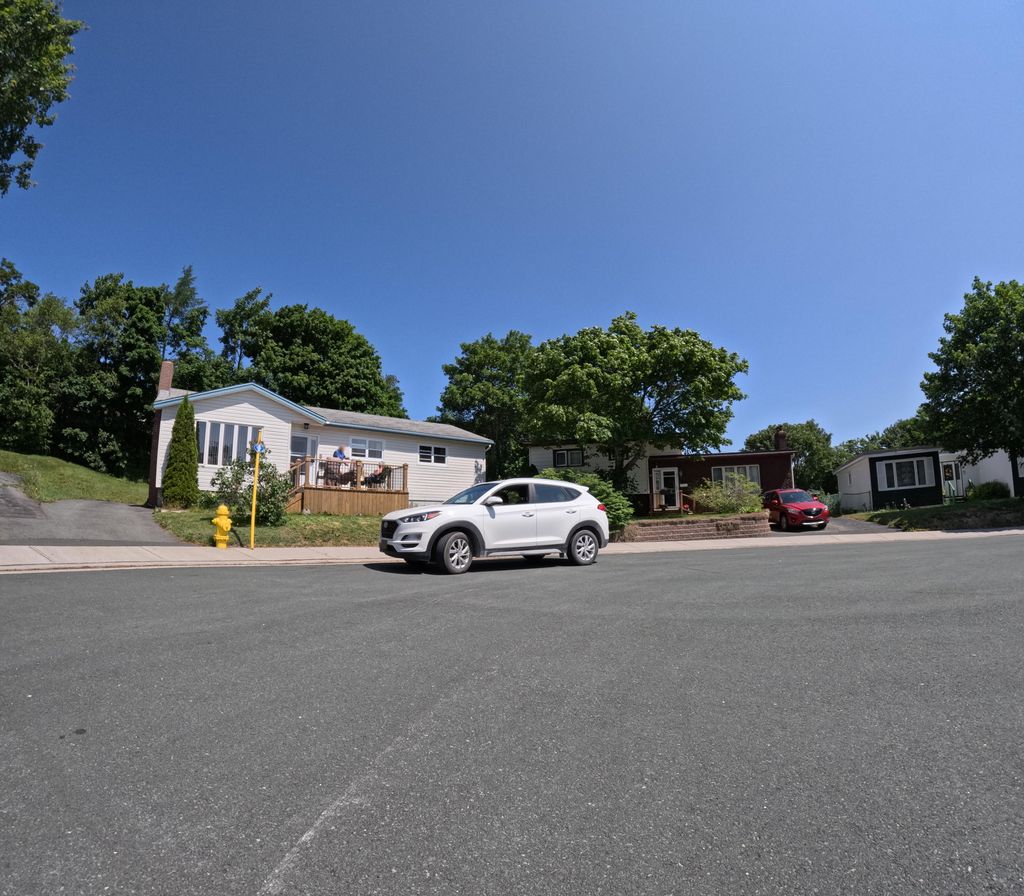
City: st_johns